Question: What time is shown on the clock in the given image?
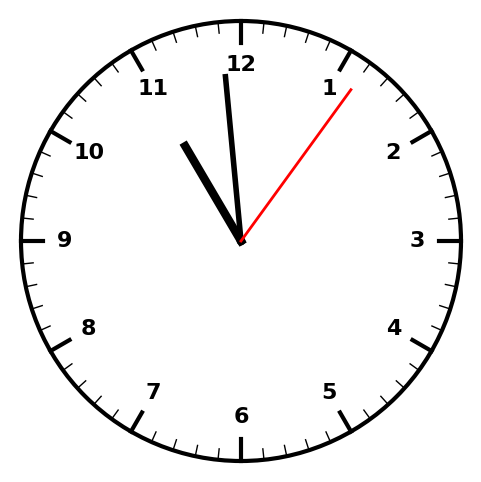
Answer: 10:59:06